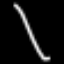
Label: line